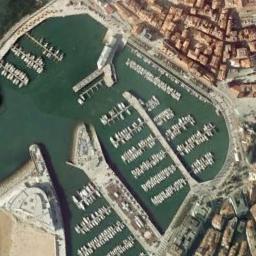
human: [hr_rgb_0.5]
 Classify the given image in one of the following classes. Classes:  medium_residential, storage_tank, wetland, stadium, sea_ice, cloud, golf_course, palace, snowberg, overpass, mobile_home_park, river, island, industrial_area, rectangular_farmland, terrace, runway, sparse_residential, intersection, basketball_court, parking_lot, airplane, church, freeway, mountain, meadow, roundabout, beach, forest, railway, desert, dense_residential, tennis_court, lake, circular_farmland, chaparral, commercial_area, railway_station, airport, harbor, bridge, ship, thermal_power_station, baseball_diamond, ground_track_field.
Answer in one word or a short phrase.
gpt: harbor